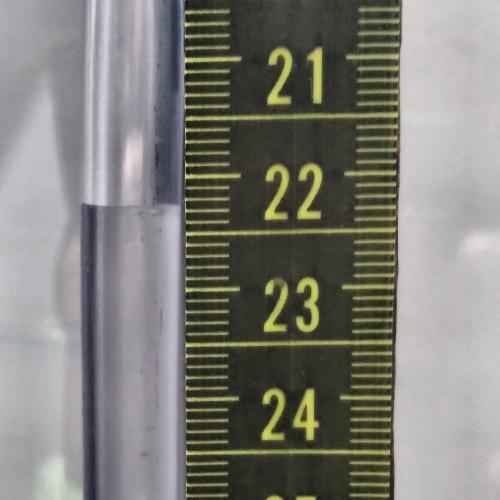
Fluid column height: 22.3 cm